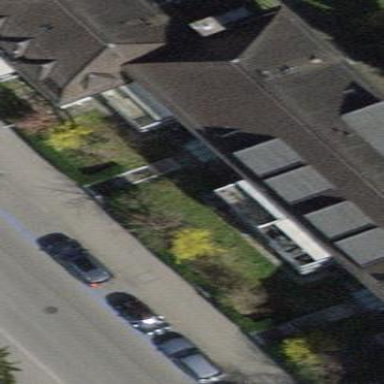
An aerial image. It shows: Image showing building with apartments.